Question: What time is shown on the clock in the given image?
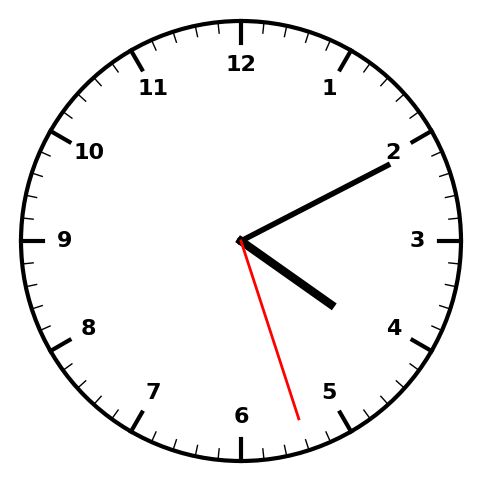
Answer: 04:10:27